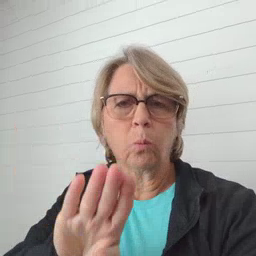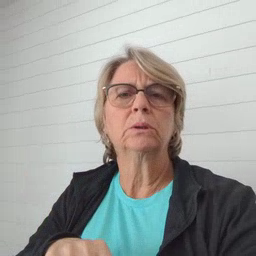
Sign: close